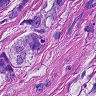
Metastatic tissue present: yes